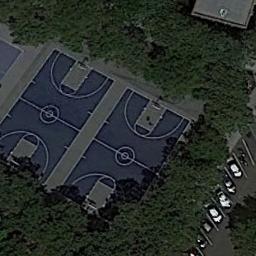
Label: basketball_court